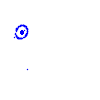
Particle: electron